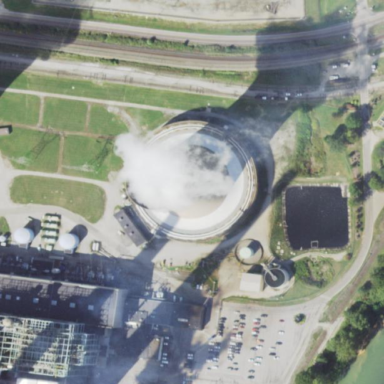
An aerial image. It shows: Industrial building with cooling tower.